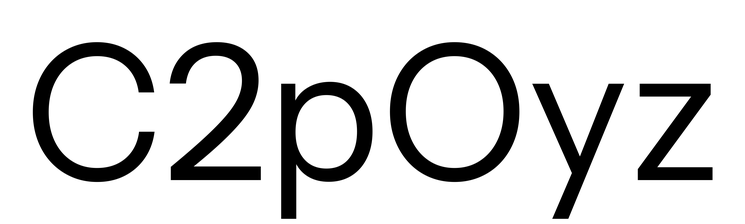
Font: InstrumentSans_Regular